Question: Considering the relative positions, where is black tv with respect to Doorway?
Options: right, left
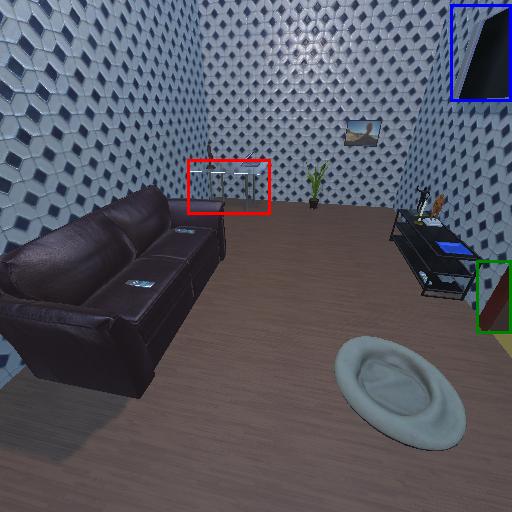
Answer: right